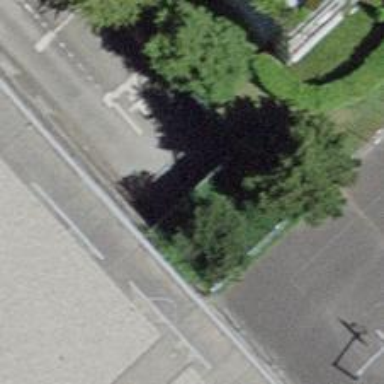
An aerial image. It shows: Parking entrance.